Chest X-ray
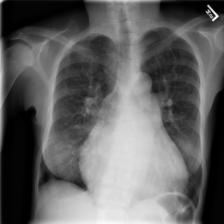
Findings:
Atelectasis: negative
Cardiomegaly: negative
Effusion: negative
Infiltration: negative
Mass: negative
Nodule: negative
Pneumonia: negative
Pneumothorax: negative
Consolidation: negative
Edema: negative
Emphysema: negative
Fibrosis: negative
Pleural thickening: negative
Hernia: negative